Field crop: maize
Growth stage: 2
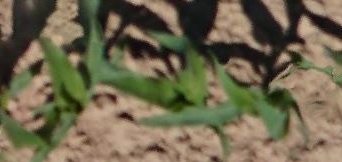
Species: maize